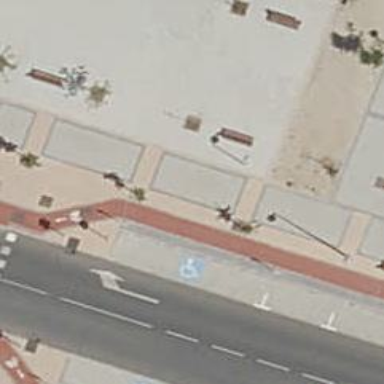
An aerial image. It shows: Bench.